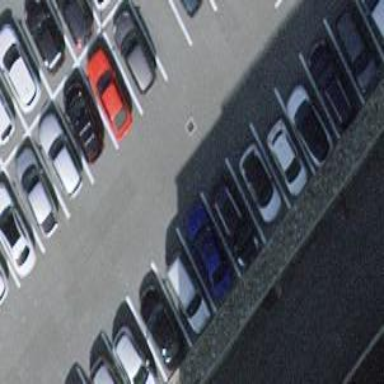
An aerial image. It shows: Parking aisle designated as service road.